Field crop: maize
Growth stage: 2
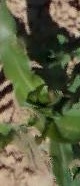
Species: maize